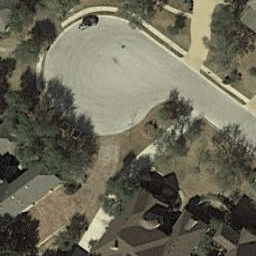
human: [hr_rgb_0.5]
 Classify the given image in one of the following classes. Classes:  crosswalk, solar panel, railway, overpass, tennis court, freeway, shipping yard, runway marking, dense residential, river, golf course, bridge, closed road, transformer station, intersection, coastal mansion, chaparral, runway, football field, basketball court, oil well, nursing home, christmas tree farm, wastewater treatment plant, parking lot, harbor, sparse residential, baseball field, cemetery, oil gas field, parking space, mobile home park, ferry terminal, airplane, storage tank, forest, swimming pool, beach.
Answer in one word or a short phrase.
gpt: closed road